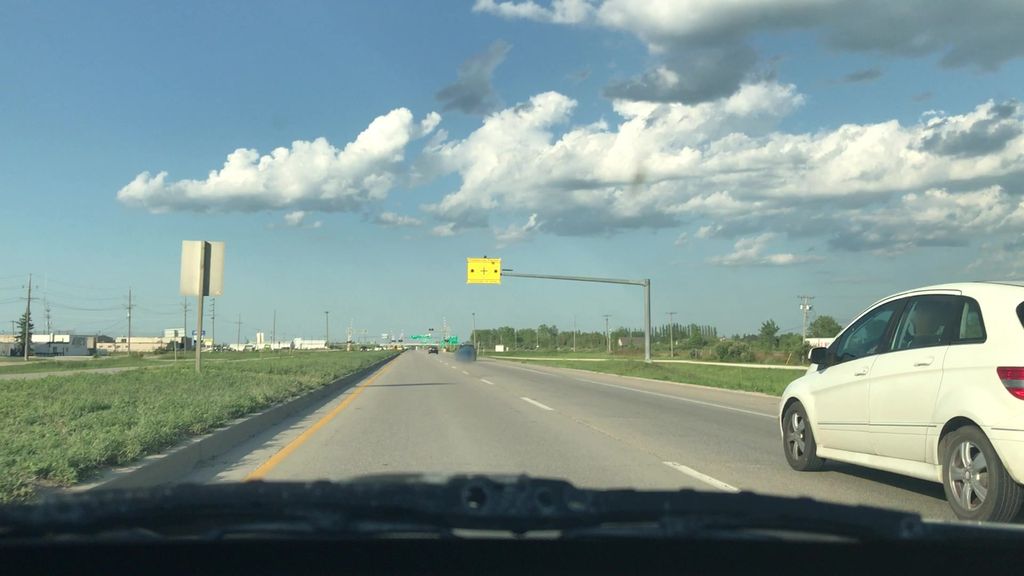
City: winnipeg